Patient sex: M
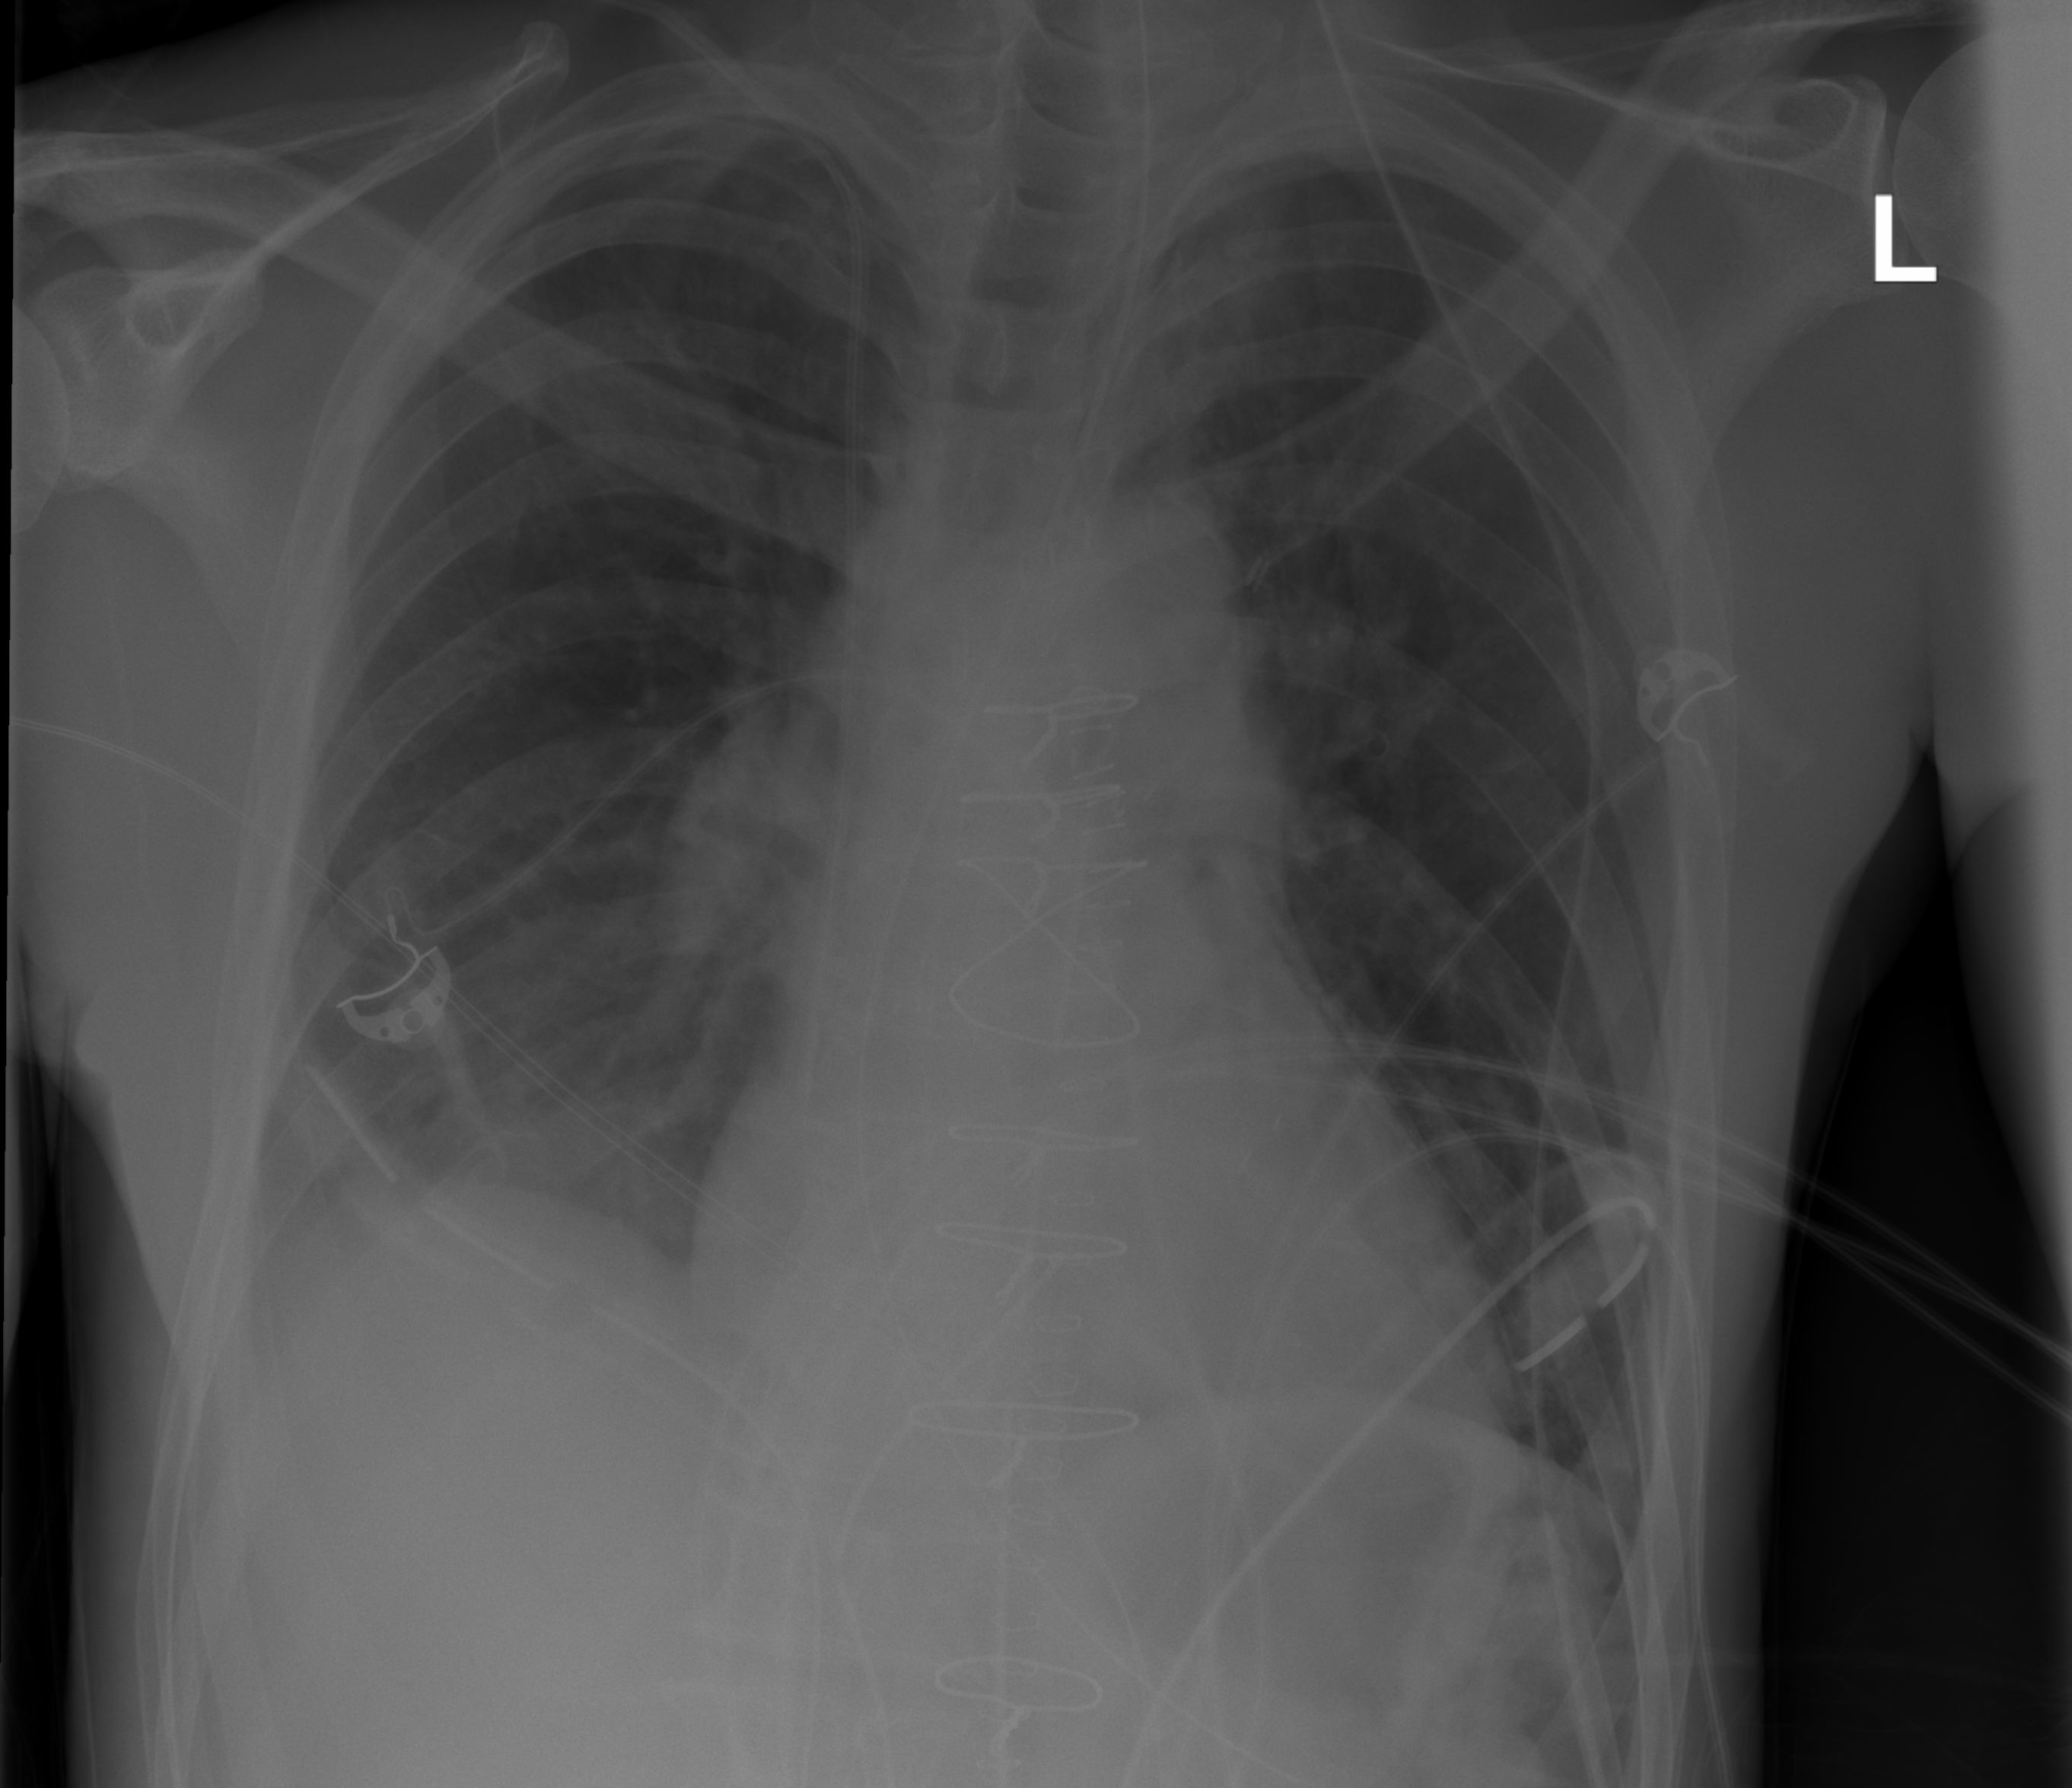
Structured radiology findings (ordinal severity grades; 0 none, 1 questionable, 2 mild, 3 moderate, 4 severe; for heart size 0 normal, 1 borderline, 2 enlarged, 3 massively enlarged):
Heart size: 0
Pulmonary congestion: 0
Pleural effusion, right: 0
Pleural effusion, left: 0
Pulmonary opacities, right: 2
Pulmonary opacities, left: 0
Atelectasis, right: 2
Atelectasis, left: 0